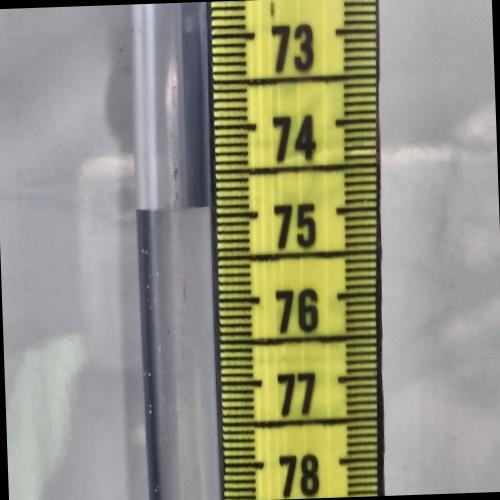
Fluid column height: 74.9 cm